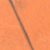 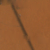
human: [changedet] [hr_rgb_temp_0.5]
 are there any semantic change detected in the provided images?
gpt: All remained the same.